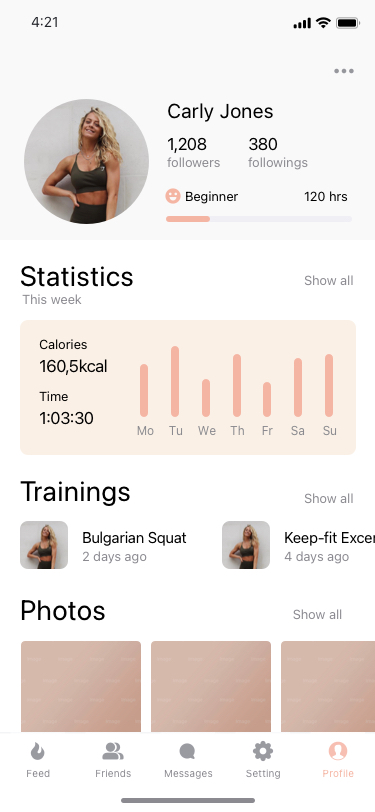
Text in this UI design:
Photos
Show all
Trainings
Show all
Keep-fit Excerise
4 days ago
Bulgarian Squat
2 days ago
Calories
This week
Time
160,5kcal
1:03:30
Statistics
Show all
Sa
We
Th
Mo
Su
Fr
Tu
followers
1,208
followings
380
Carly Jones
Beginner
120 hrs